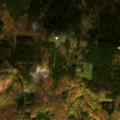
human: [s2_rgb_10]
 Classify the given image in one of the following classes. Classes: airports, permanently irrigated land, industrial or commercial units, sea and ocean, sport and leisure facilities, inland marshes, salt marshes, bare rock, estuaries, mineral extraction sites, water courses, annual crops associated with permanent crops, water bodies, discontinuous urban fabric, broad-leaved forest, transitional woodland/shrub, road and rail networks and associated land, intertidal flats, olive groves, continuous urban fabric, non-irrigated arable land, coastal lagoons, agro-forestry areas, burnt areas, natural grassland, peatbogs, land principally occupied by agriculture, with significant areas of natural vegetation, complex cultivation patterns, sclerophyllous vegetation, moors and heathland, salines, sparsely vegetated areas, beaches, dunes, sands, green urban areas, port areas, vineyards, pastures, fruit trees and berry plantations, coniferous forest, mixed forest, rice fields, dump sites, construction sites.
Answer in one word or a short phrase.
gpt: broad-leaved forest, coniferous forest, mixed forest